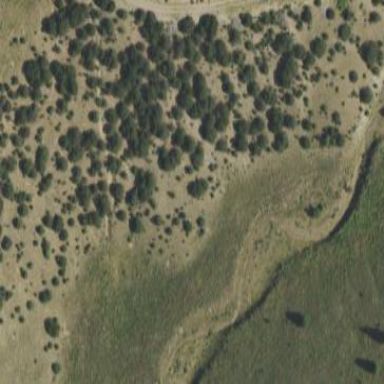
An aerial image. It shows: Scrub area with evergreen needle-leaved trees.